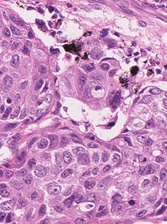
Tumor epithelial tissue: yes
Tumor-associated stroma tissue: yes
Normal tissue: no